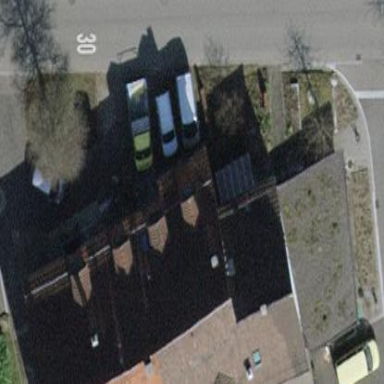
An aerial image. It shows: Terrace building.